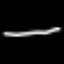
Label: line